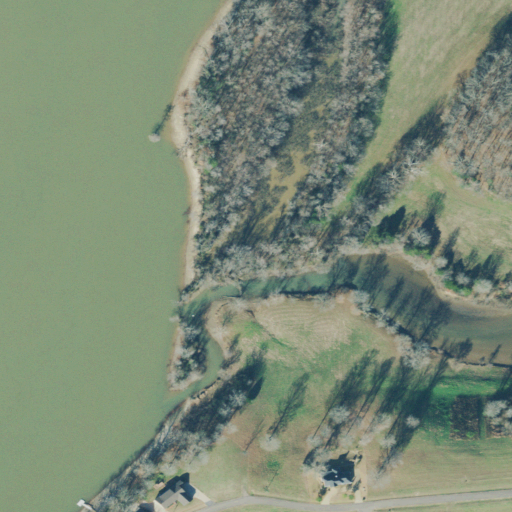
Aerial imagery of valley in Tennessee named Buttam Hollow containing open water, deciduous forest, woody wetlands, pasture, open development, shrub, cultivated crops, evergreen forest, herbaceous wetlands, mixed forest, grassland, and low intensity development